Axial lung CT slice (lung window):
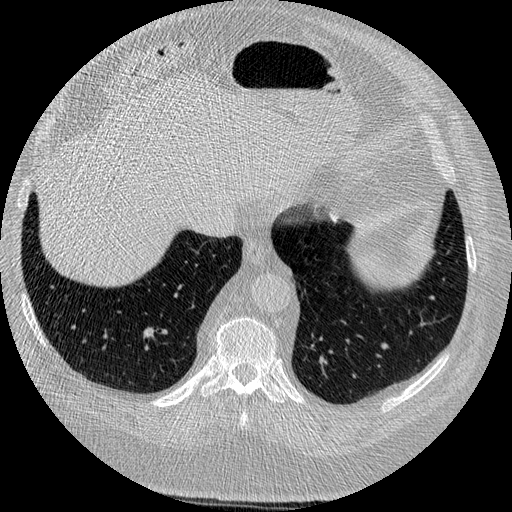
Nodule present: no